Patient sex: F
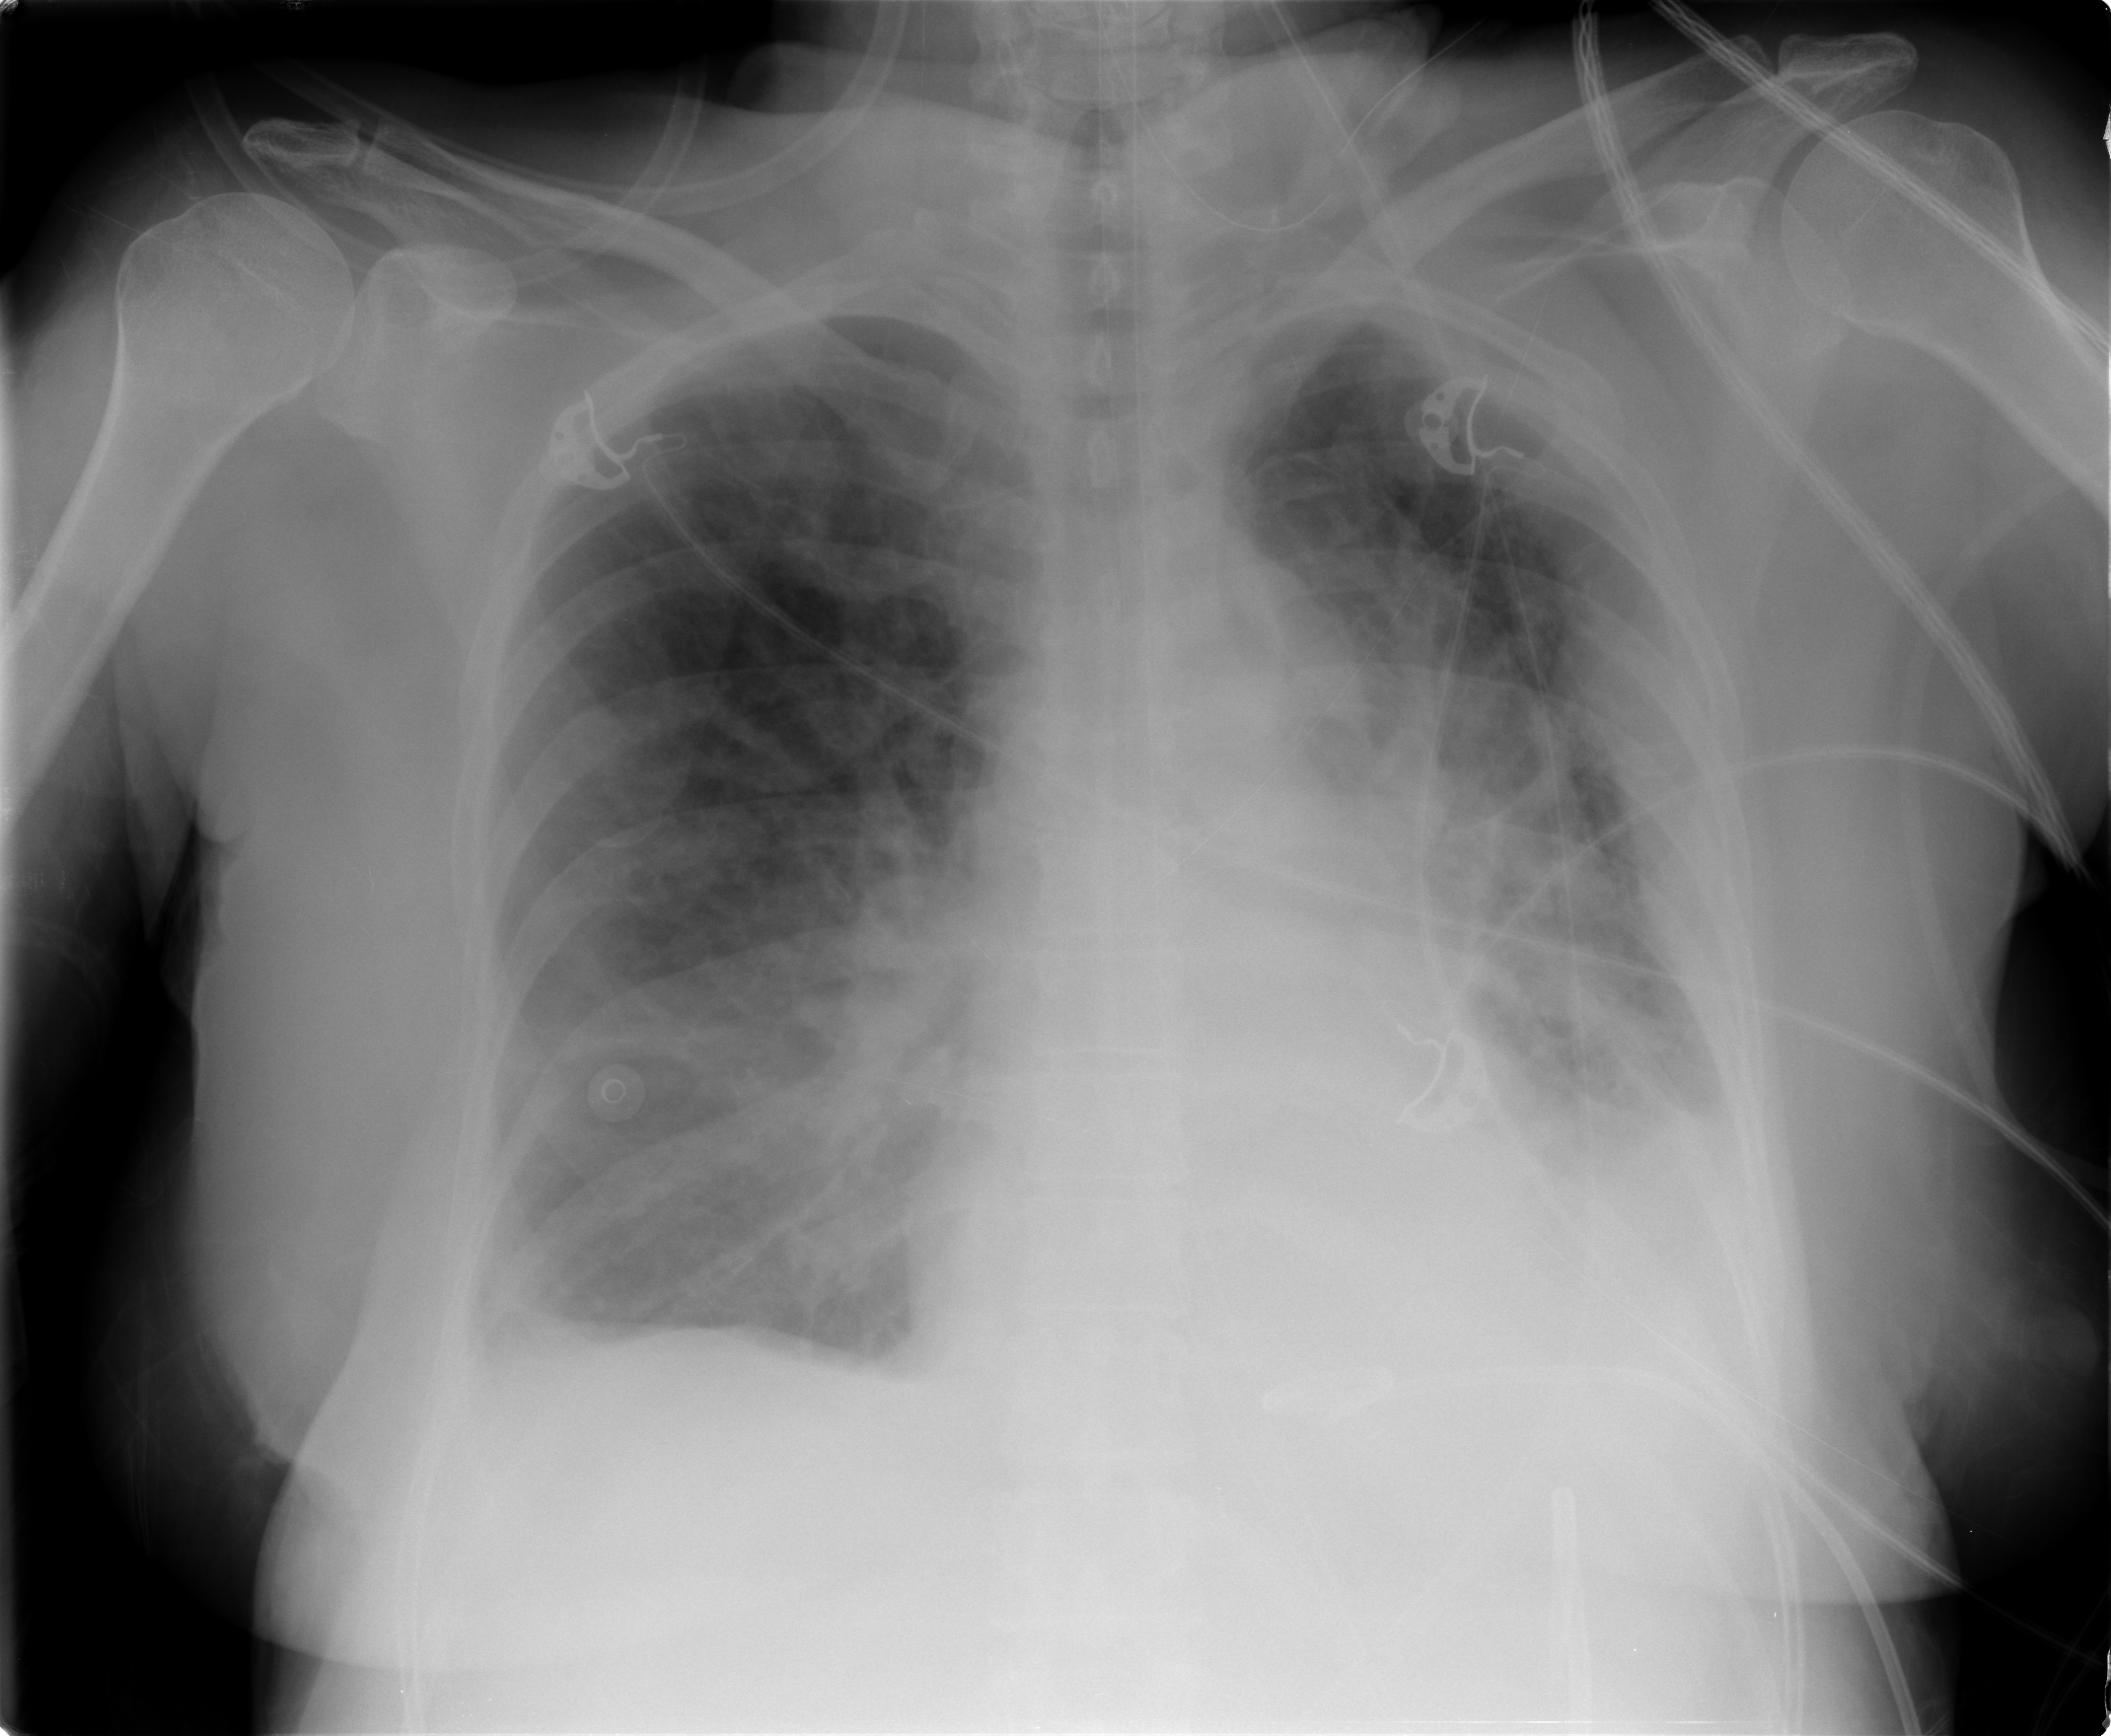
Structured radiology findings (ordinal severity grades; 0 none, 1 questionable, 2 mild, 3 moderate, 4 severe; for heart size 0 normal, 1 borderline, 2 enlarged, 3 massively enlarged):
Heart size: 1
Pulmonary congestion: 3
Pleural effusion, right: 2
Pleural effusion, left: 3
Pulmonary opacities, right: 0
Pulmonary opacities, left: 2
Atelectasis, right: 2
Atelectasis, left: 3